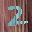
Label: 2